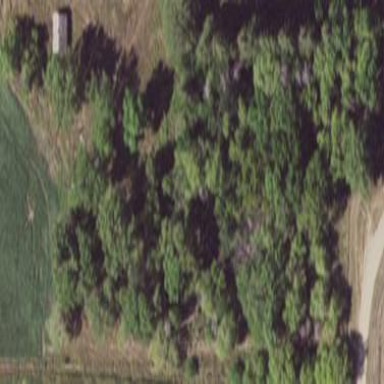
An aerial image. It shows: Shelterbelt area within woodland.